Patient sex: F
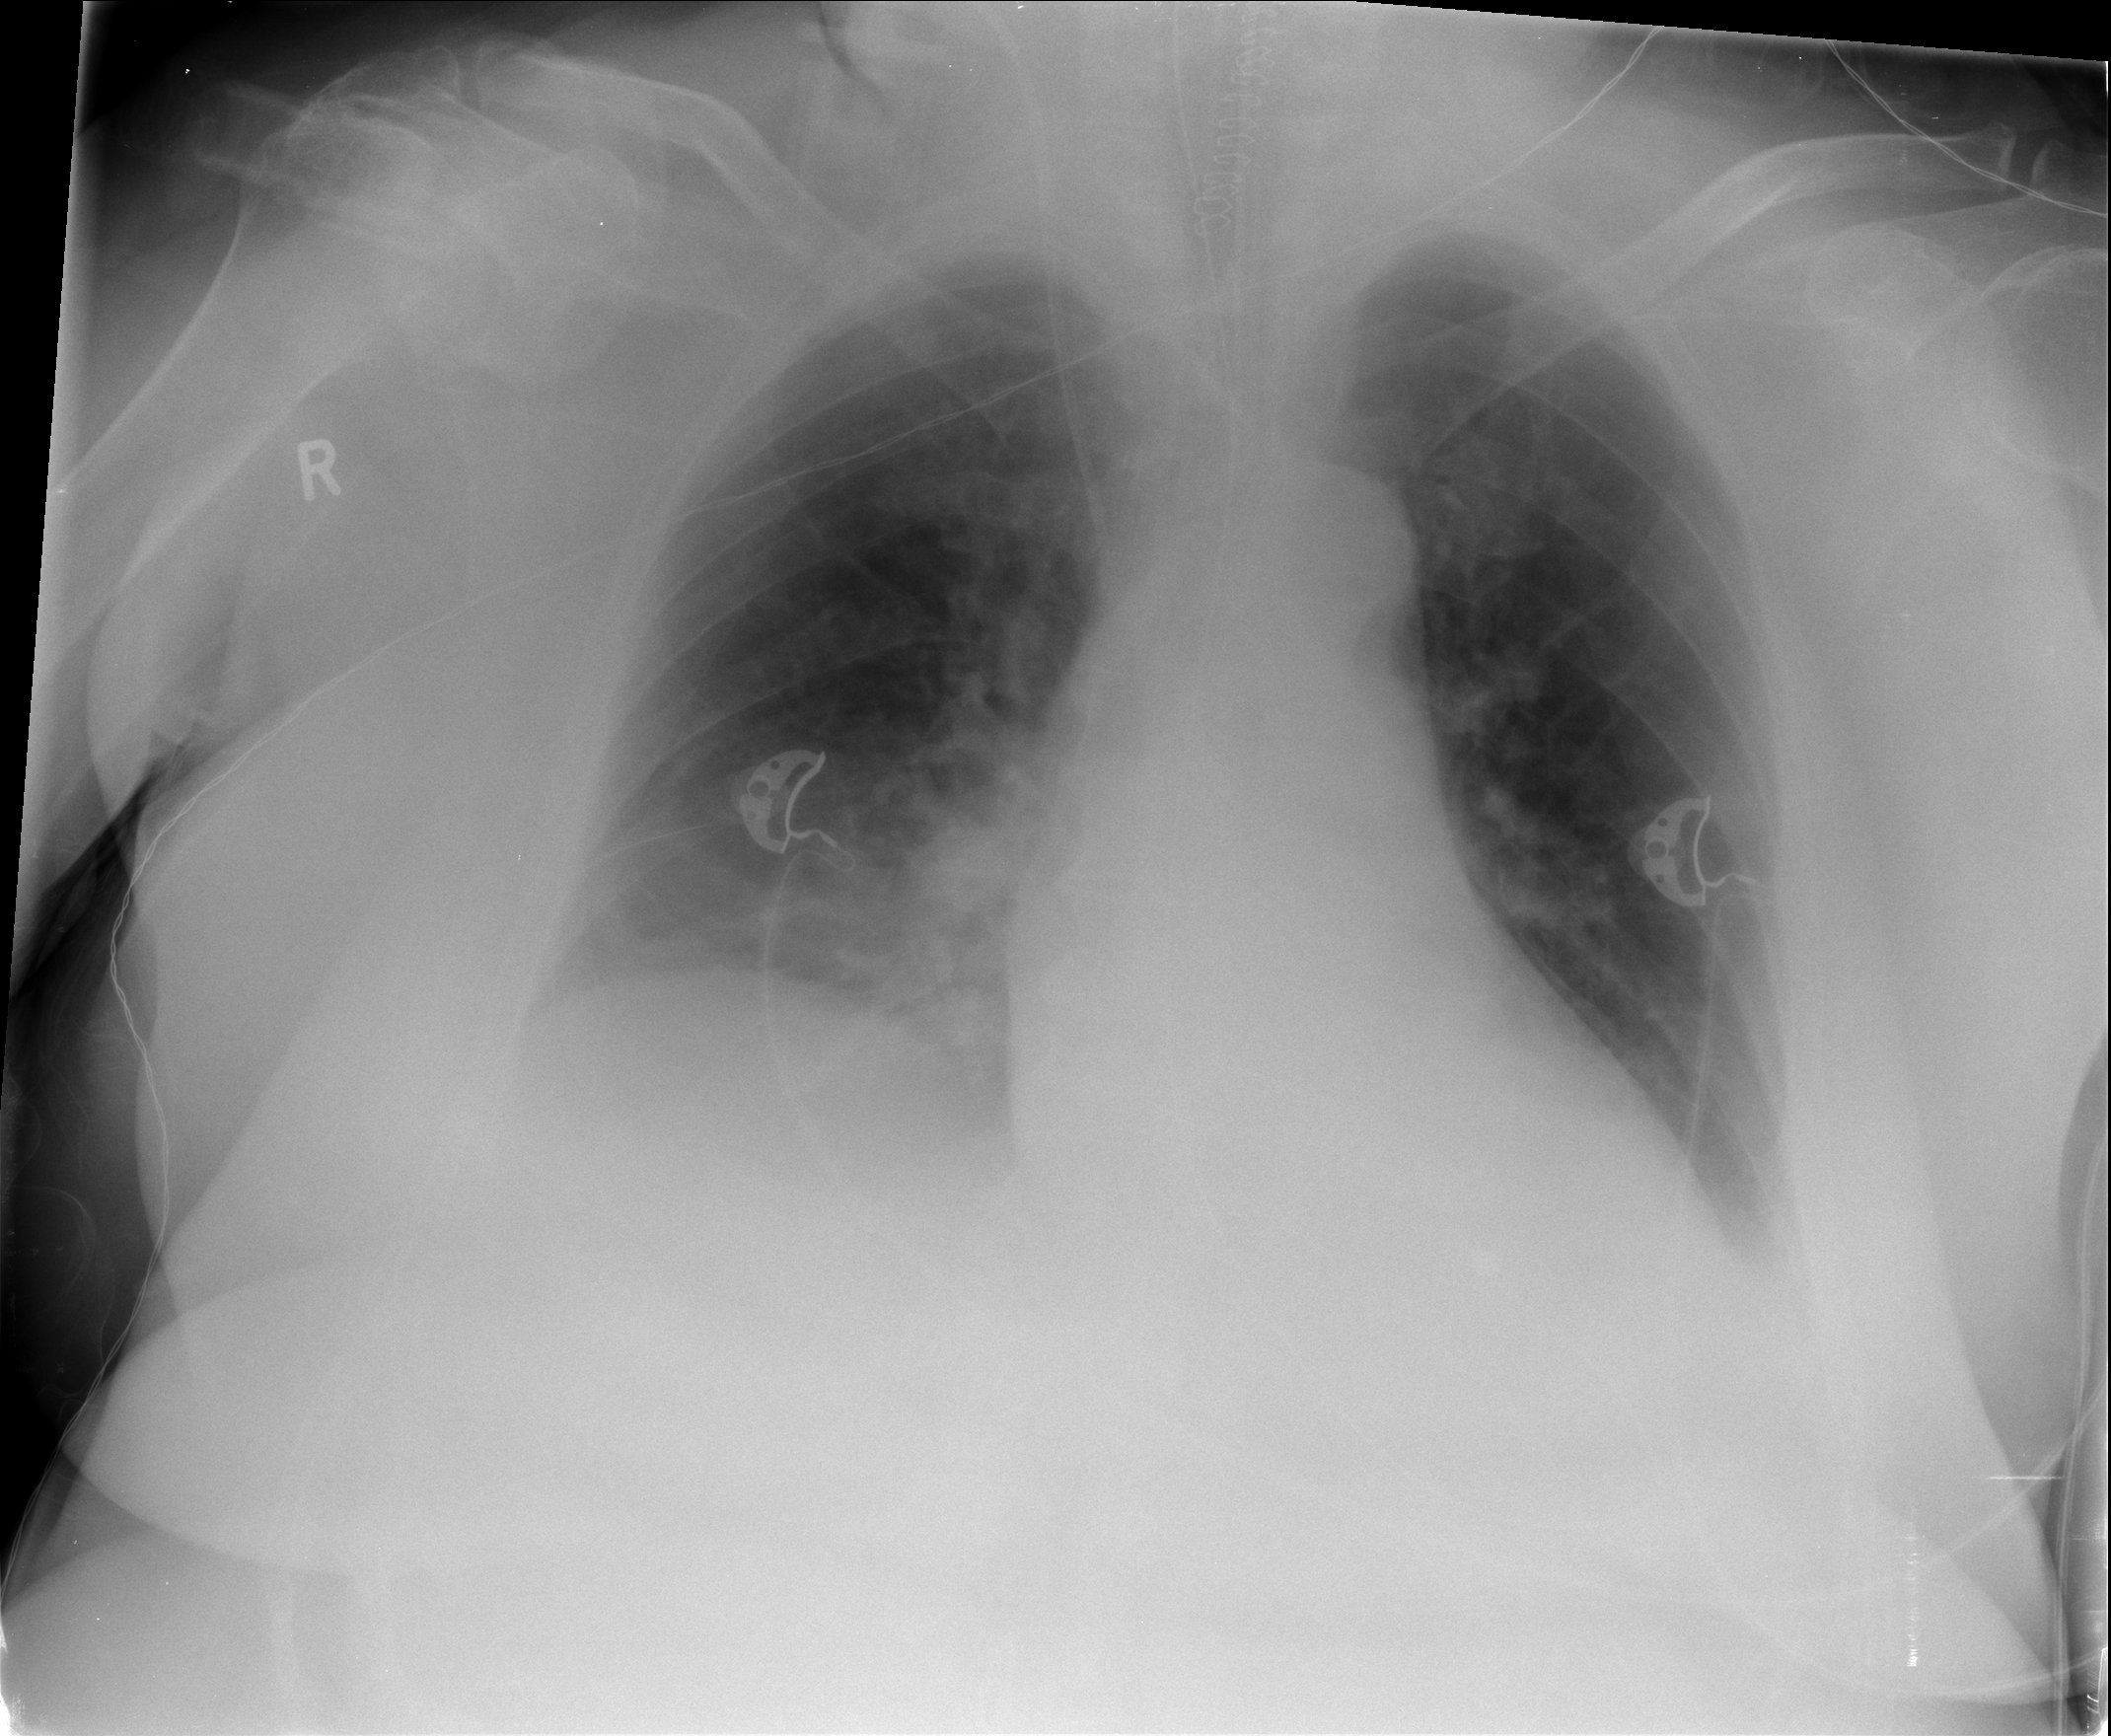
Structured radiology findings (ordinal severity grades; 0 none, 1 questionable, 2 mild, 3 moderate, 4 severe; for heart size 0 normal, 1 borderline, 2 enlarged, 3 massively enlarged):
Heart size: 0
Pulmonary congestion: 2
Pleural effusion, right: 0
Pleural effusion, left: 2
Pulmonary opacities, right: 2
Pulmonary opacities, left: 0
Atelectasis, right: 2
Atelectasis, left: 2